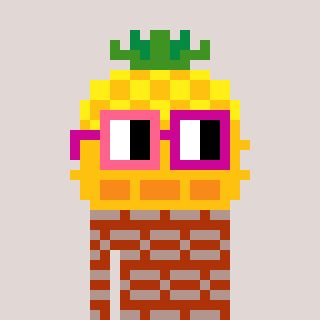
a pixel art character with square pink and red glasses, a pineapple-shaped head and a hotbrown-colored body on a warm background